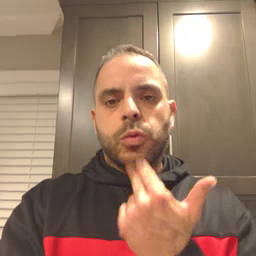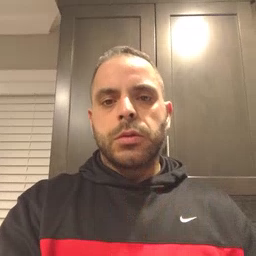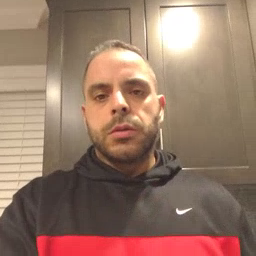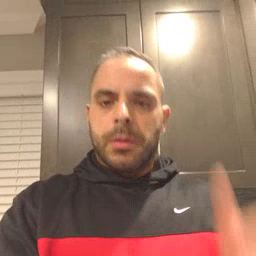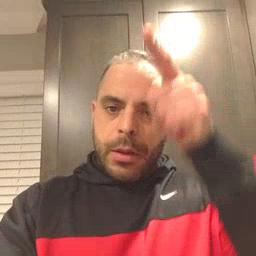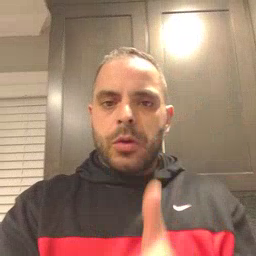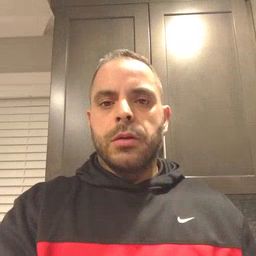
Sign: brother